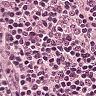
Metastatic tissue present: no